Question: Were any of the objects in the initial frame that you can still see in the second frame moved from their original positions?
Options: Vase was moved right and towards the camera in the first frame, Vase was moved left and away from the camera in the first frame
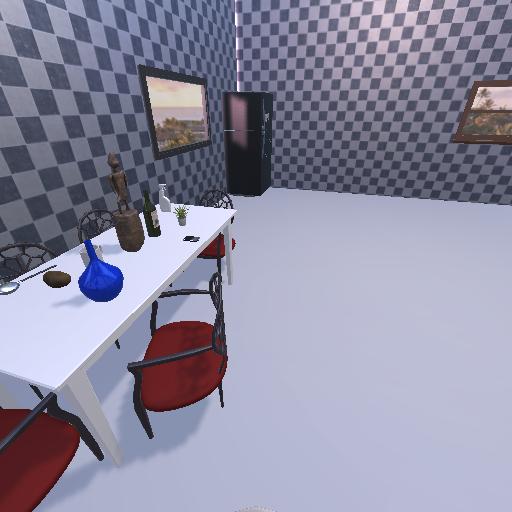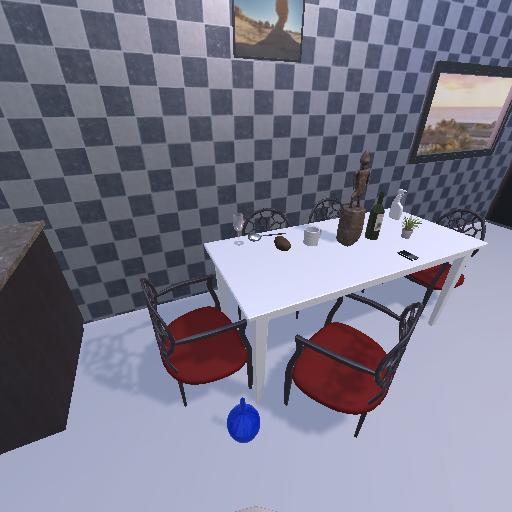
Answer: Vase was moved right and towards the camera in the first frame